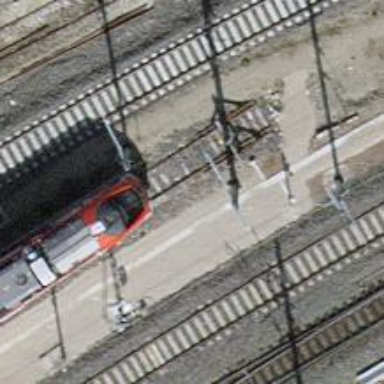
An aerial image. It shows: Railway buffer stop.